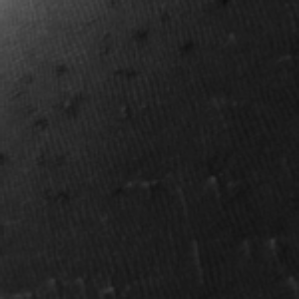
Label: frost